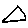
Label: triangle